Question: I'm searching but still can't find an answer to a quite simple question - how can we produce a simple dot plot of one variable with ggplot2 in R?
with 'plot' command this is very simple:
'''
plot(iris$Sepal.Length, type='p')
'''
But when I'm trying to pass one variable to qplot and specifying geom="point", I'm getting an error "Error in UseMethod("scale_dimension")".

How can we make a plot like this but with ggplot2?
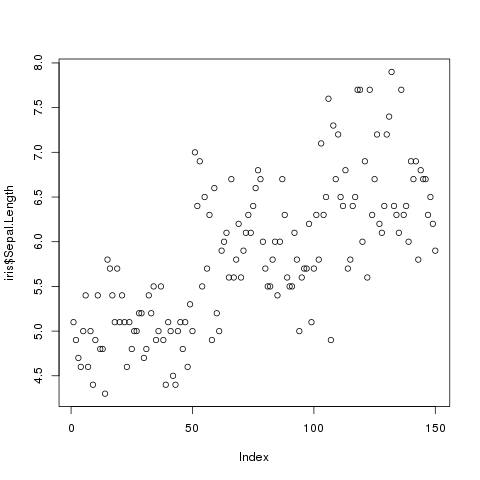
Answer: You can manually create an index vector with 'seq_along'.
'''
library(ggplot2)
qplot(seq_along(iris$Sepal.Length), iris$Sepal.Length)
'''